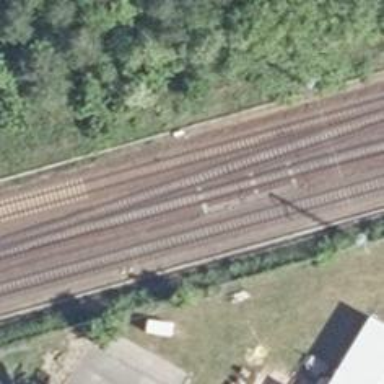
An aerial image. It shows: Railway switch with the turnout side on the right.